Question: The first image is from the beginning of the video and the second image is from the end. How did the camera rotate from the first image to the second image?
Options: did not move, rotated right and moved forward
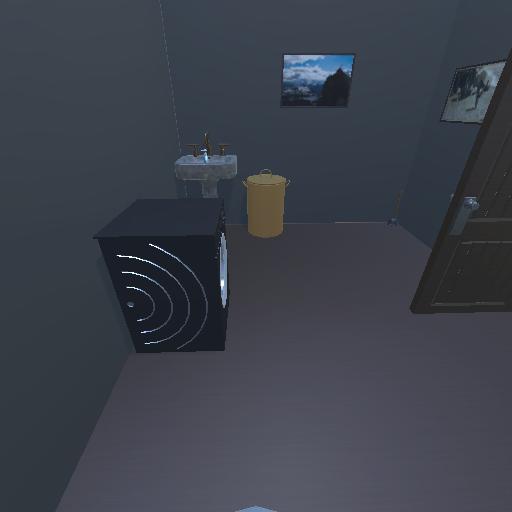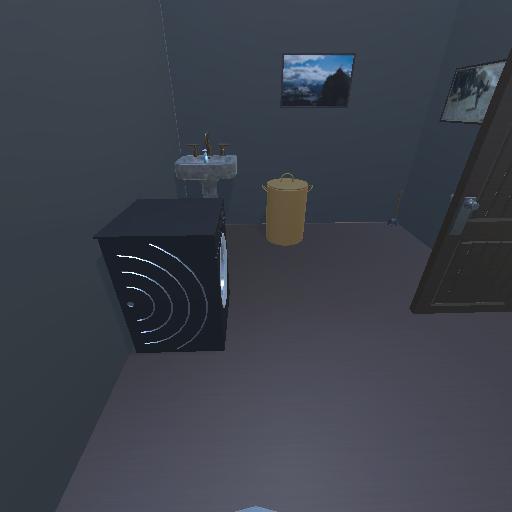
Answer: did not move